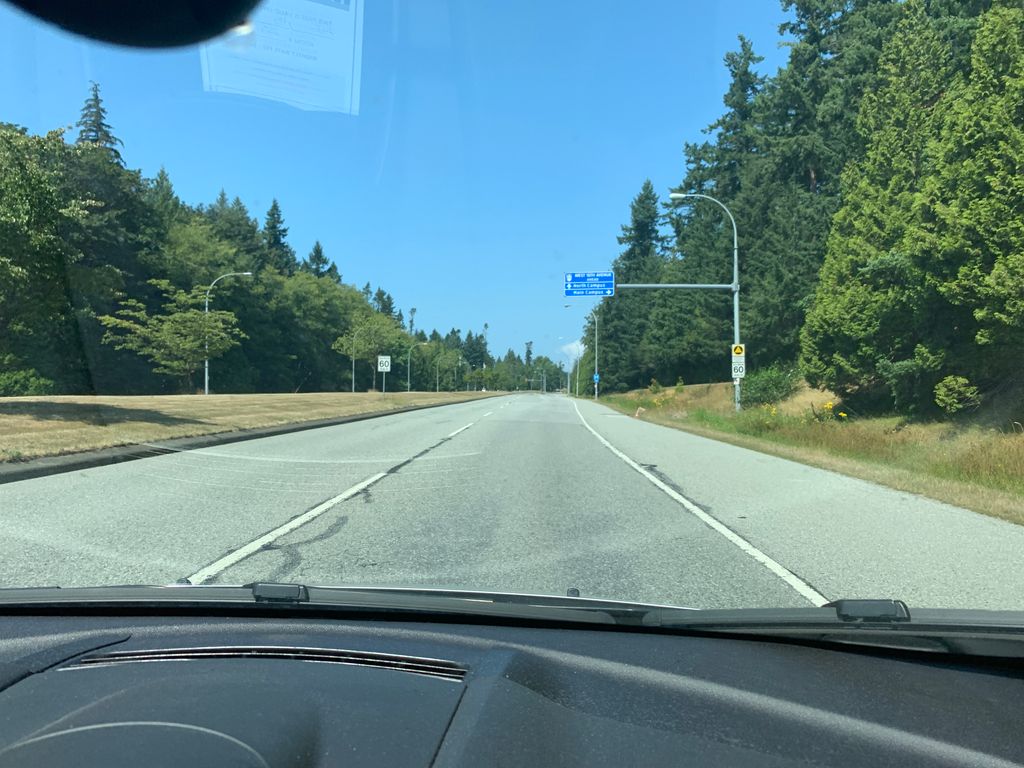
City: vancouver